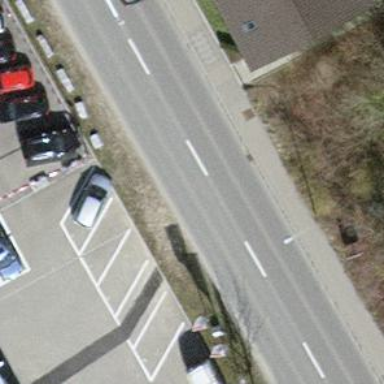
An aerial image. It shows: Parking area with asphalt surface.